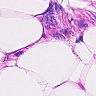
Metastatic tissue present: yes